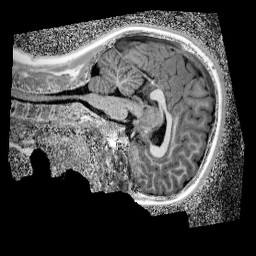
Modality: UNIT1_denoised
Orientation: sagittal
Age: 11
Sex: male
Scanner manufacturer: siemens
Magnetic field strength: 3 T
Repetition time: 4 s
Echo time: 0.00299 s